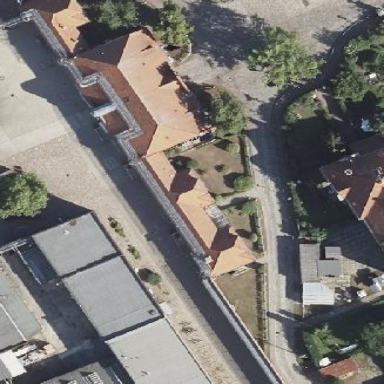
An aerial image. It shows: Flat-roofed building.